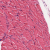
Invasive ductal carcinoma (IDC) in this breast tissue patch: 0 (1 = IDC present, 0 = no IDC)